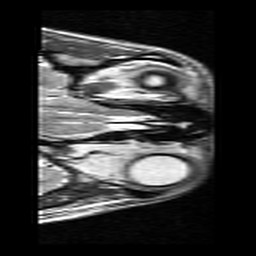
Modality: T2w
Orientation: axial
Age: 25
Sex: female
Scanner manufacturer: siemens
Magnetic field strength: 3 T
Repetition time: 7 s
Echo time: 0.085 s